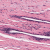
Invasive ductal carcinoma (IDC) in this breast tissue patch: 0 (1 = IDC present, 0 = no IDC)